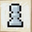
Piece: wP